Question: I've read the other posts about being unable to install software in eclipse, but I still can't seem to get anything to work. I've tried on both Eclipse Indigo and Eclipse Juno - neither of which seem to be able to connect to anything, yet I can open the web browser.
On my other computer, which was previously configured, it contacts the software sites perfectly fine. I can also use the internal web browser on both version of eclipse - navigating to 'www.google.com'.
I've tried updating Eclipse using 'http://download.eclipse.org/releases/indigo/' and I have tried to install ADT with 'https://dl-ssl.google.com/android/eclipse/'.
I'm attaching an image of the error I'm getting.

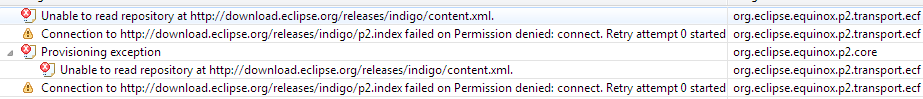
Answer: Regarding the ADT, i couldnt get it to work with indigo for the life of me. After looking around a lot i realized that there are some comparability restrictions for the ADT plug in. The latest version of the ADT works on Eclipse Helios 3.6 or higher.
<URL>
also make sure to do "run as administrator" when you start eclipse if you are going to install software.